Question: My background image having 'width:118px',On clicking on background image i want to perform some jquery, i cant use '<a>' tag.How to make 'cursor:pointer' only on 'background' and how to give a class name only for the background? Is it possible? how?
'''
<div id="post1_img"></div>
#post1_img
{
width:280px;
height:33px;
background:url(../images/assets/pullTab-readMore-off-.png) no-repeat top center;
clear:both;
}
'''

clicking on read more i want to perform some action,Is it possible to do without creating any extra div
'''
width of div:280px;
width of image:118px;
'''
<URL>
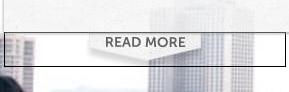
Answer: you can put the background image as an background of a div which has the same dimension with the image. then place this div centered inside another div.
'''
<div id="outer">
<div id="post1_img">
</div>
</div>
//css
#post1_img{
width:70px;
cursor:pointer;
background:url(pullTab-readMore-off-.png) no-repeat top center;
/*you need more css here to adjust this div to be center of the outer div*/
}
#outer{
width:280px;
}
//jquery
$('#post1_img').click(function(){
//do something
});
'''